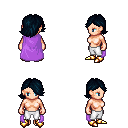
a pixel art fantasy rpg character, female body template, human, light skin, lavender cape, white pants, raven swoop hairstyle, gold boots, four views (front, back, left, right), 2x2 character sprite sheet, small pixel art, hard edges, no anti-aliasing